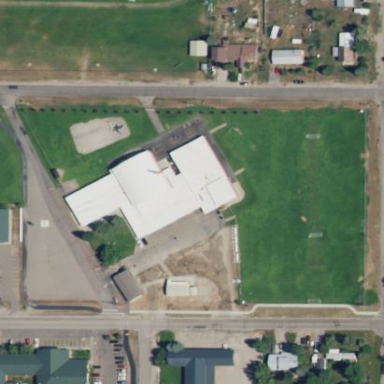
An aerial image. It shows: School building.